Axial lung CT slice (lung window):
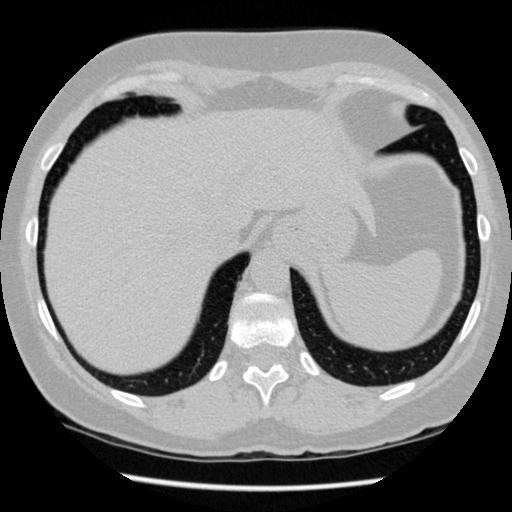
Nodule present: no